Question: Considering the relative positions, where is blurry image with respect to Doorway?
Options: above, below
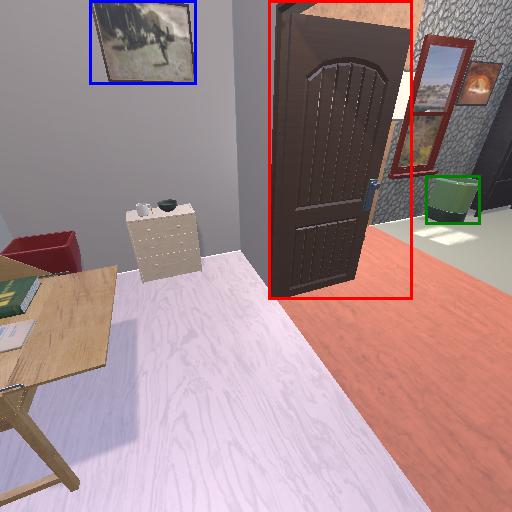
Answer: above